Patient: sex M, age 77
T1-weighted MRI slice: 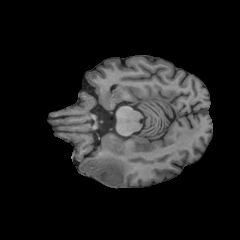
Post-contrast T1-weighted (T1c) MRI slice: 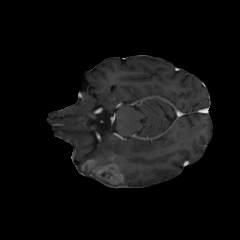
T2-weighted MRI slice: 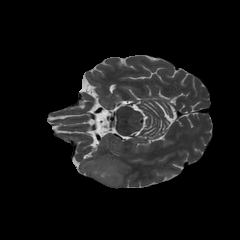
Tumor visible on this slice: yes
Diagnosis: Glioblastoma, IDH-wildtype
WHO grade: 4